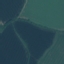
Label: AnnualCrop